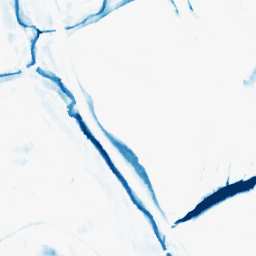
Category: morphological
Decomposition family: morphological_rect
Decomposition parameters: operation: closing
width: 10
height: 20
Upsampling method: quintic
Upsampling parameters: scale: 2
Upsampling scale: 2